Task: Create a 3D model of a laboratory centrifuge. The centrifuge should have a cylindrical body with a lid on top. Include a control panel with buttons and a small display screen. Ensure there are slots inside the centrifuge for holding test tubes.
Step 89:
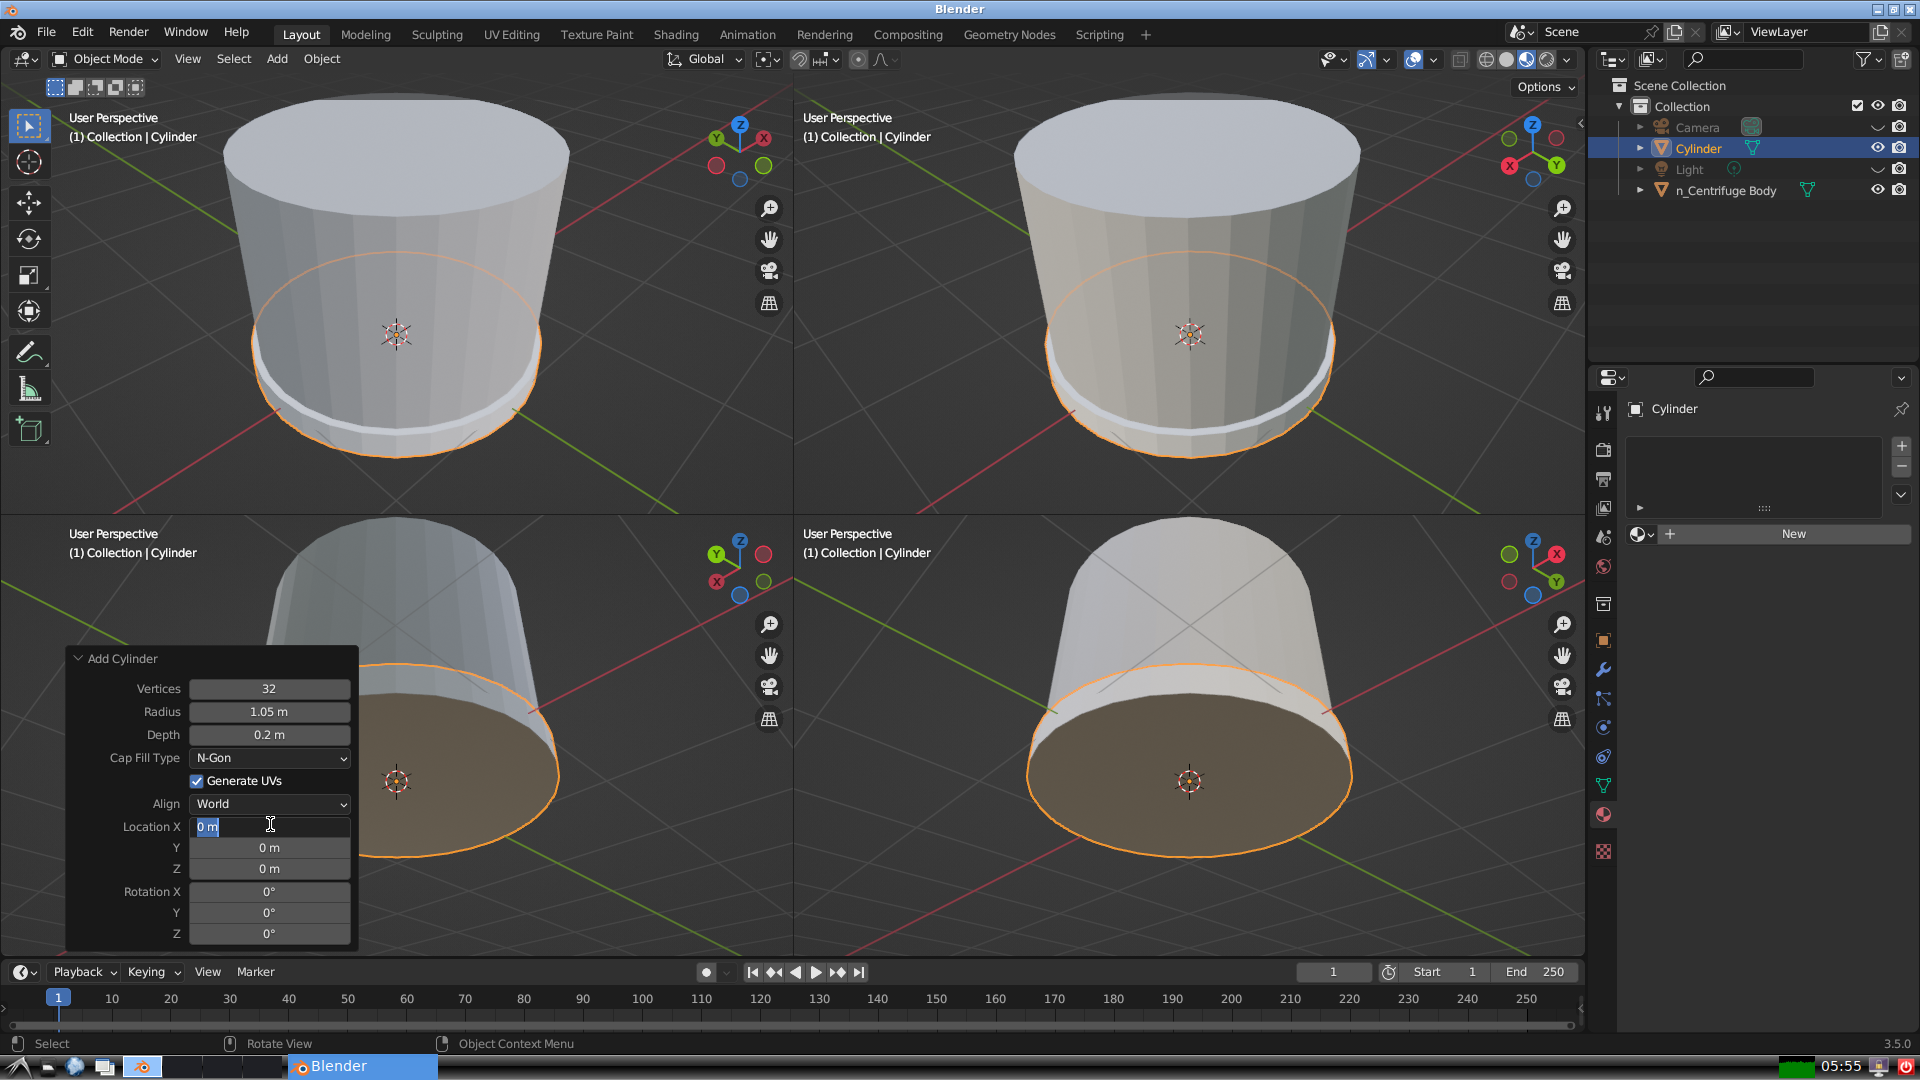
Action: input_text: 0.0